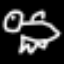
Label: frog